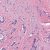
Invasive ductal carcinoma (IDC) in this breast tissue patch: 1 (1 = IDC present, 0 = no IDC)